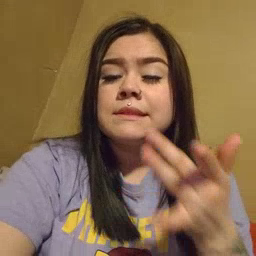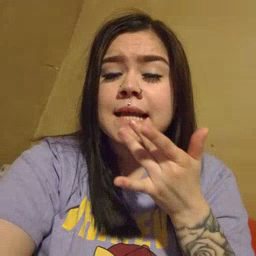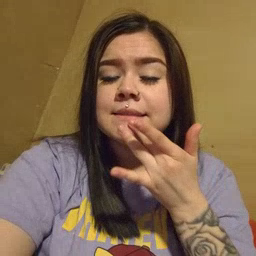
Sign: taste